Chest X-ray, PA view. Patient: 53 years old, sex M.
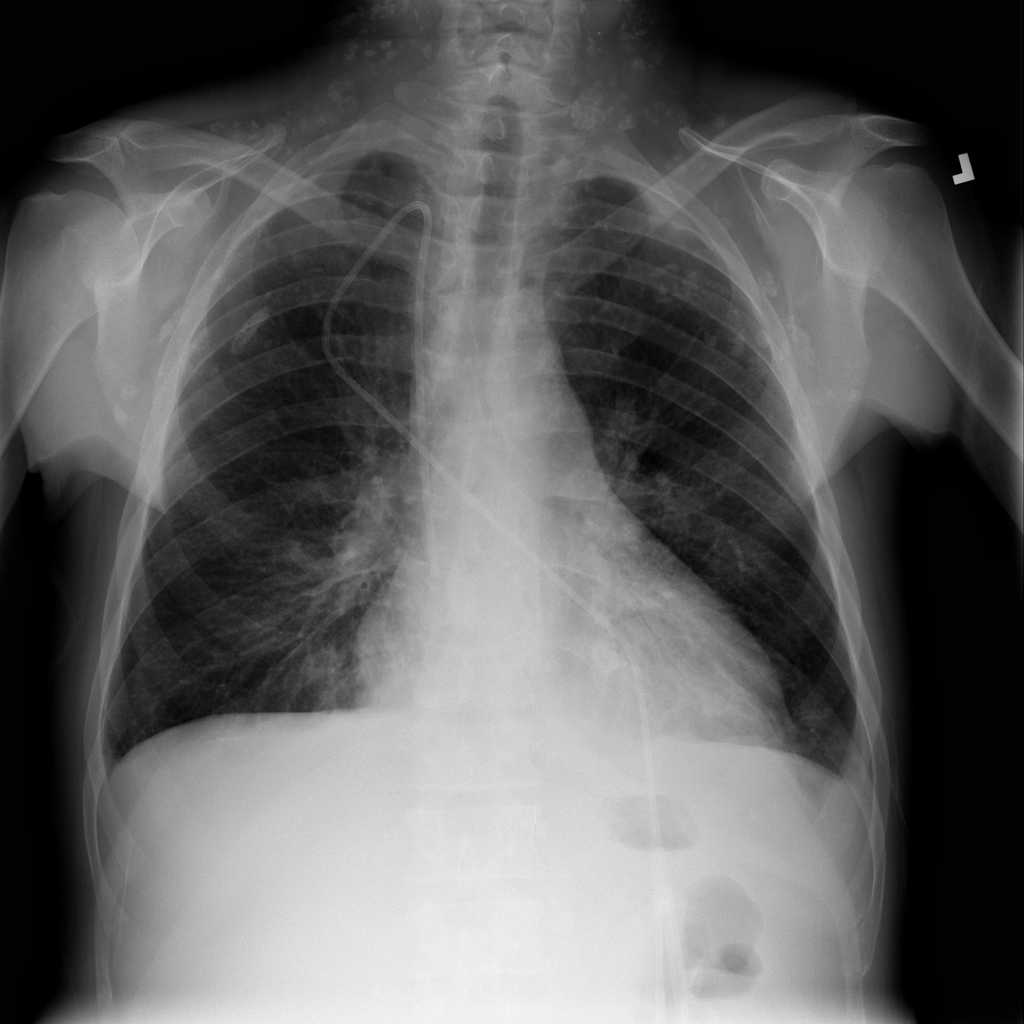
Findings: Effusion, Infiltration